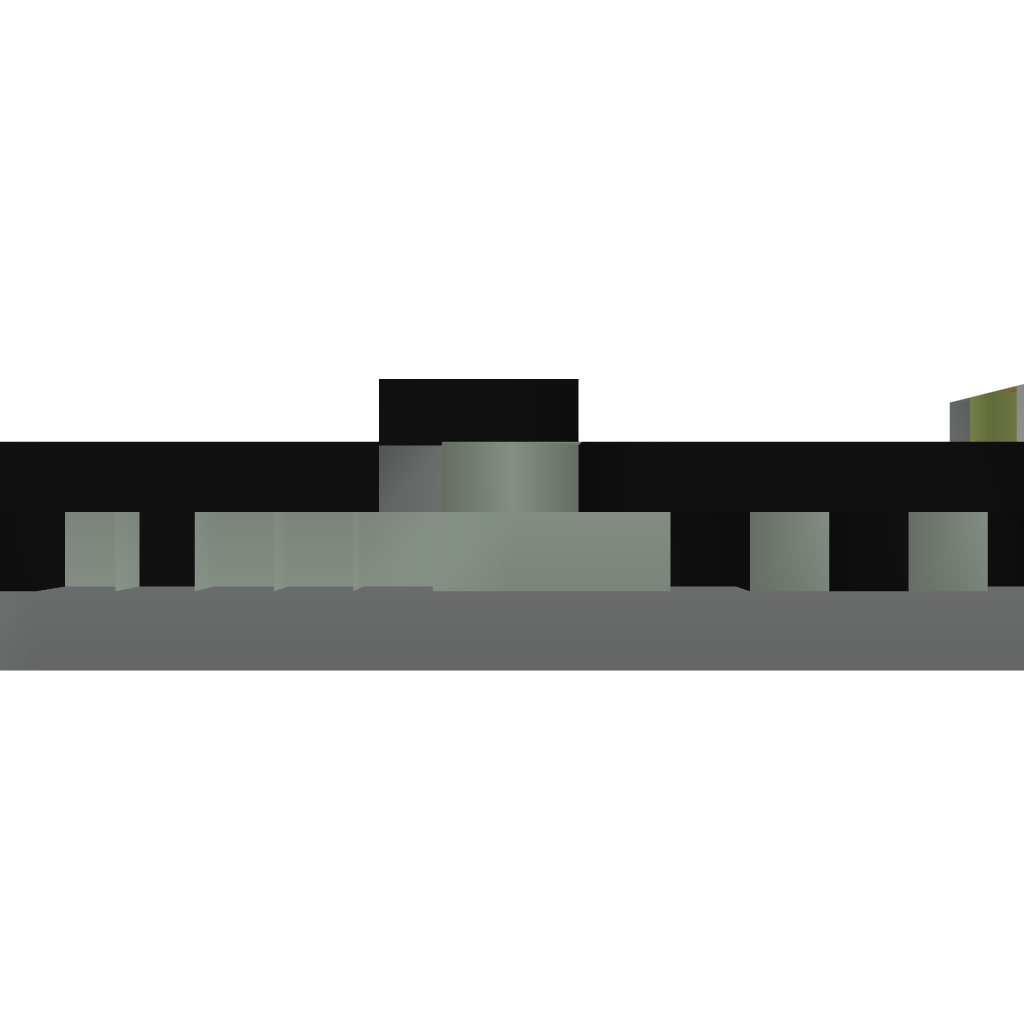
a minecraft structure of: Target Marker